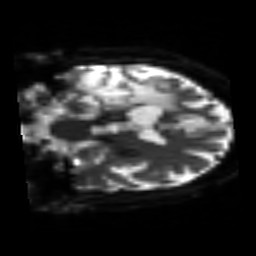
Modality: sbref
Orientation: coronal
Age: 54
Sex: male
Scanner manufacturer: siemens
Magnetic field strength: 3 T
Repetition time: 3.2 s
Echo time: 0.081 s